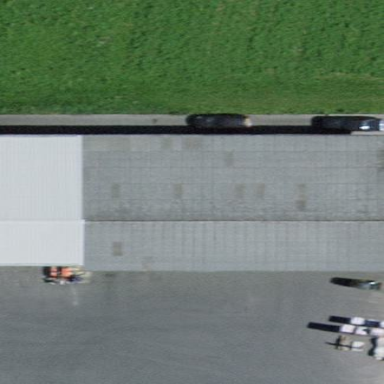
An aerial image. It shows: Group of garages.